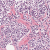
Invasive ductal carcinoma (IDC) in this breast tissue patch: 1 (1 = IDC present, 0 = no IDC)